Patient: sex M, age 67
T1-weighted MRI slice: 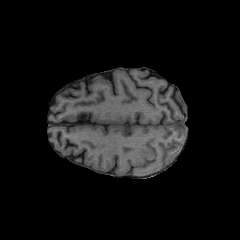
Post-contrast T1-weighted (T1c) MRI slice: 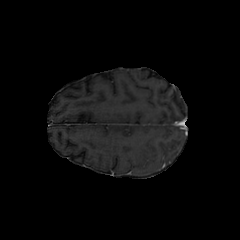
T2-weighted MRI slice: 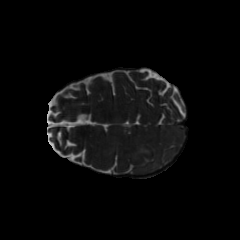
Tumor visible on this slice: yes
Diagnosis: Glioblastoma, IDH-wildtype
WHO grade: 4